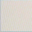
Piece: xx